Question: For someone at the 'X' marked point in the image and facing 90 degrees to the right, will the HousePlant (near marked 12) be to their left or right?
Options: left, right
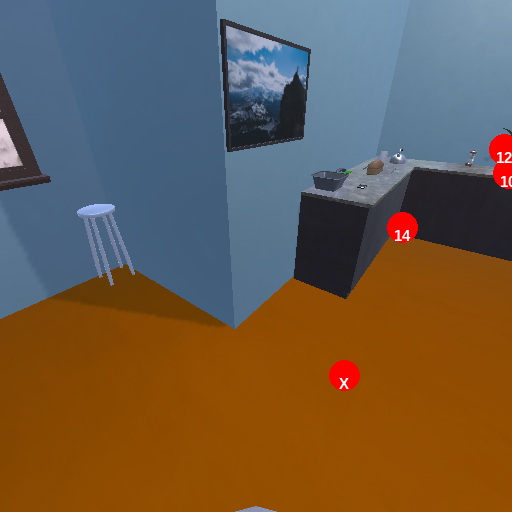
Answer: left